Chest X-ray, PA view. Patient: 62 years old, sex M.
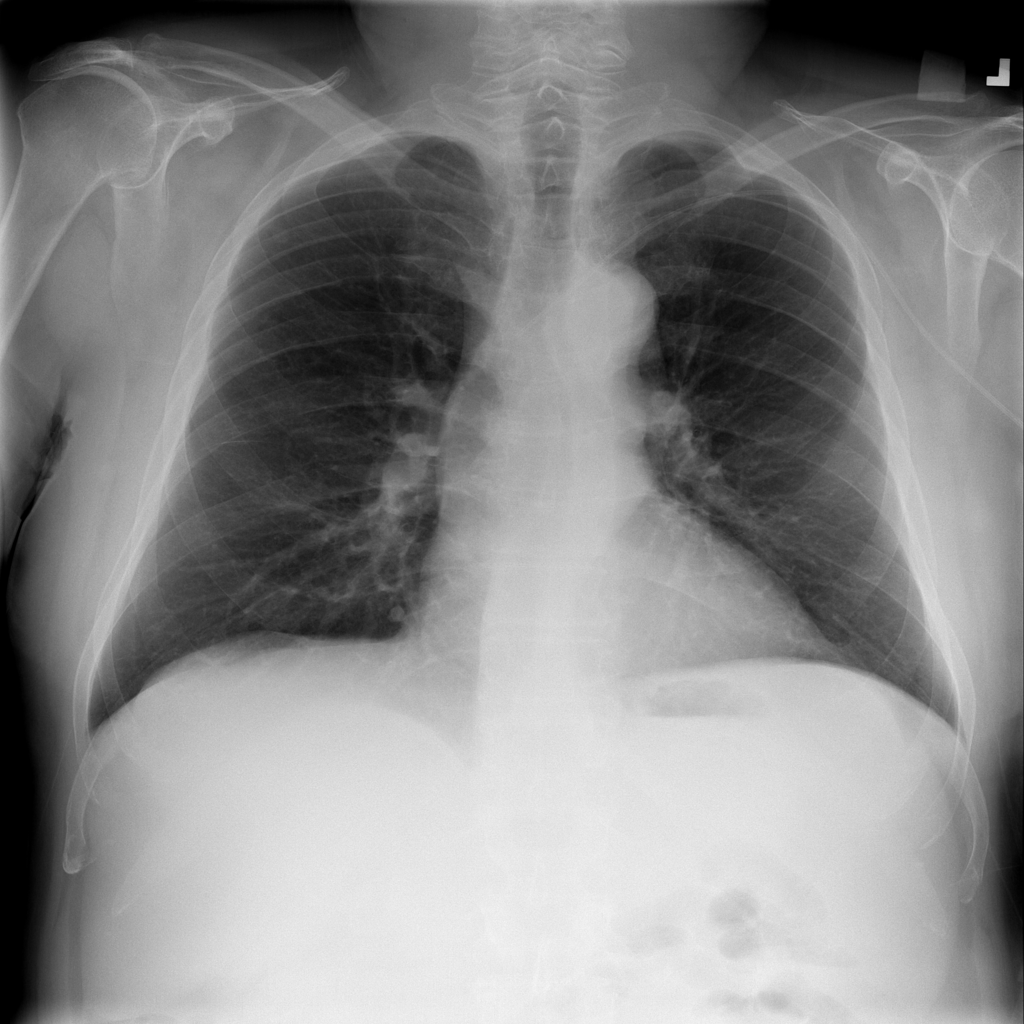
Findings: Cardiomegaly, Effusion, Emphysema